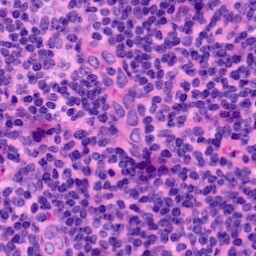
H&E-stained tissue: LymphNode